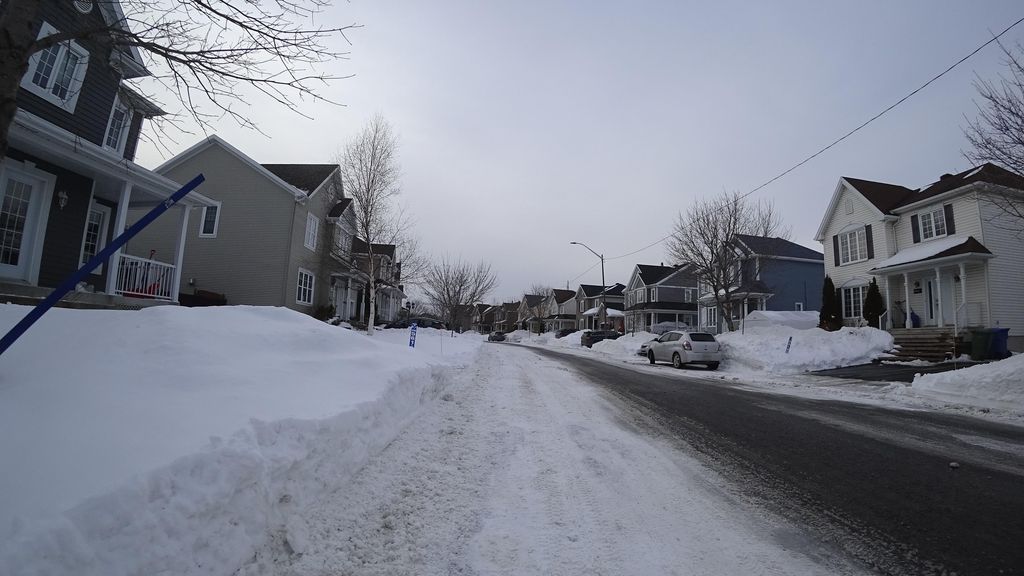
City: quebec_city